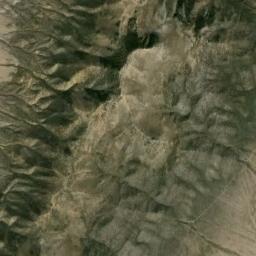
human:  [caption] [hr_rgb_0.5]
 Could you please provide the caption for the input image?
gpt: The mountain is consist of half of green plants and half of bare land .

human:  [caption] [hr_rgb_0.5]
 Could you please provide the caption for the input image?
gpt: There is not the even mountain .

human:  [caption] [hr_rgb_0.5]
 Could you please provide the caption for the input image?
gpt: The folded mountain consists of a number of ridges and valleys .

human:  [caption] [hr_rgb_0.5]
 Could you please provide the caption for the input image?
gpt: There is a cliff in the mountains .

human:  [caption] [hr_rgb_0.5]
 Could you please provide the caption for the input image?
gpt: There are some ridges on the brown mountain .